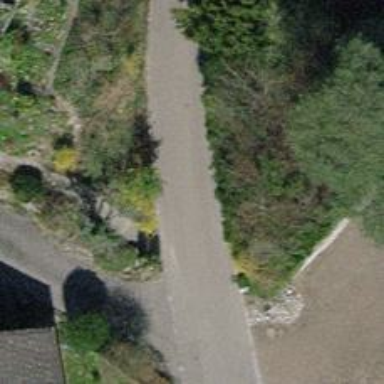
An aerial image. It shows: Residential road with asphalt surface and no sidewalks.